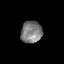
Tissue: skin
Cell type: Epithelial cells
Senescence score: 0.2122
Nuclear area (px): 461
Mean DAPI intensity: 123.145